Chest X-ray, AP view. Patient: 67 years old, sex F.
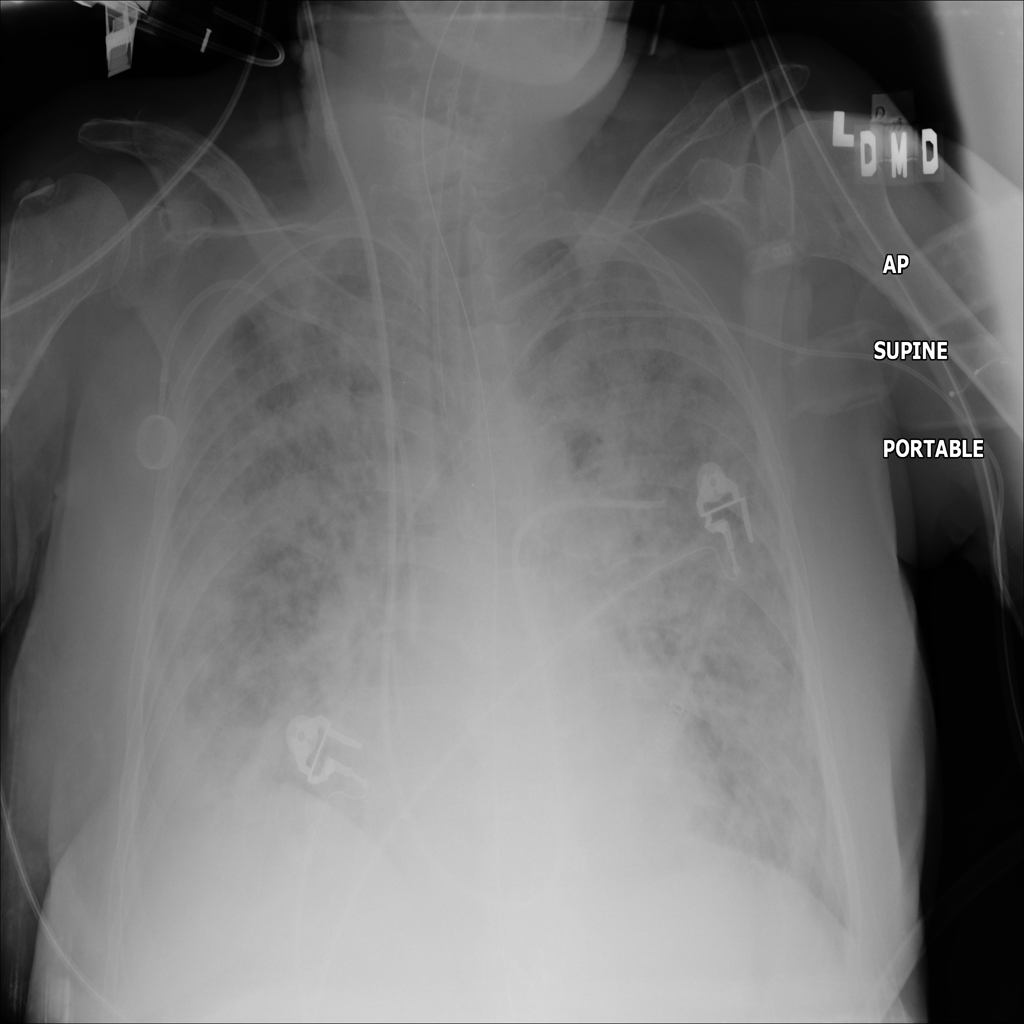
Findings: No Finding